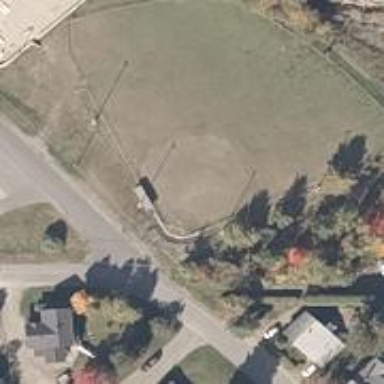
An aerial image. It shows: Baseball pitch for leisure land.